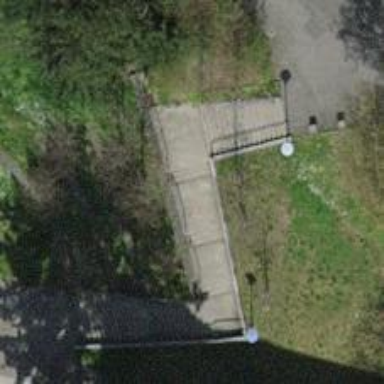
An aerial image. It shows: Concrete footway.